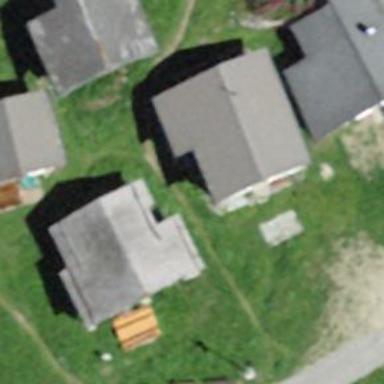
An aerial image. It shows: Part of building.